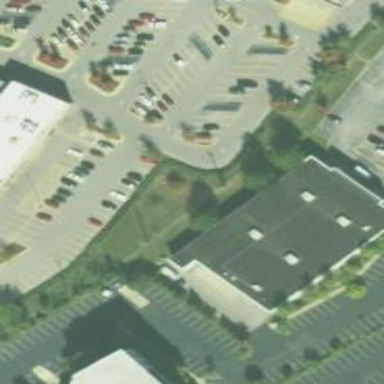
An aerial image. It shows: Building.